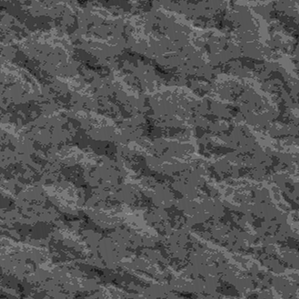
Label: frost